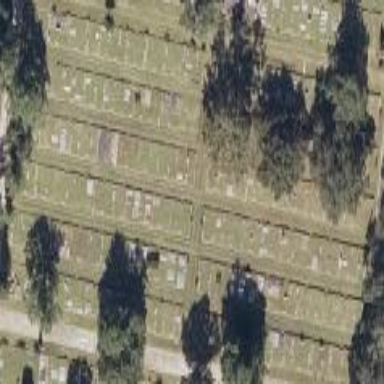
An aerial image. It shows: Sector of the cemetery.